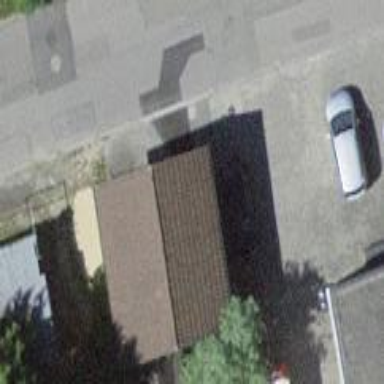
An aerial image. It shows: Service building.